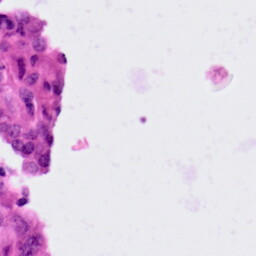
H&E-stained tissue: Lung